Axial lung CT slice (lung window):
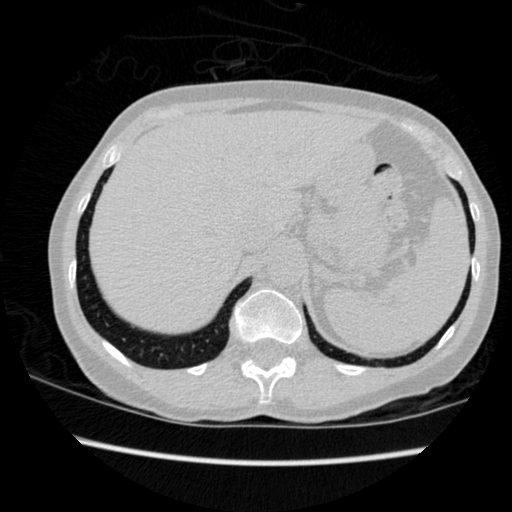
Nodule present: no